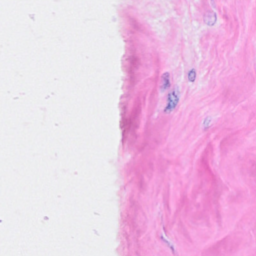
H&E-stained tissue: Breast